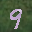
Label: 9